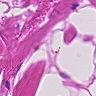
Metastatic tissue present: no